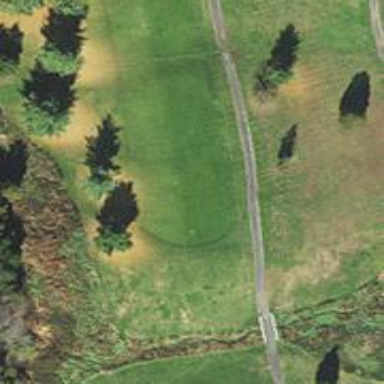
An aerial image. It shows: Golf hole.